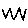
Label: zigzag